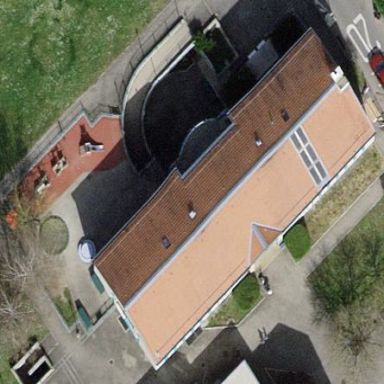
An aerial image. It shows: Kindergarten.